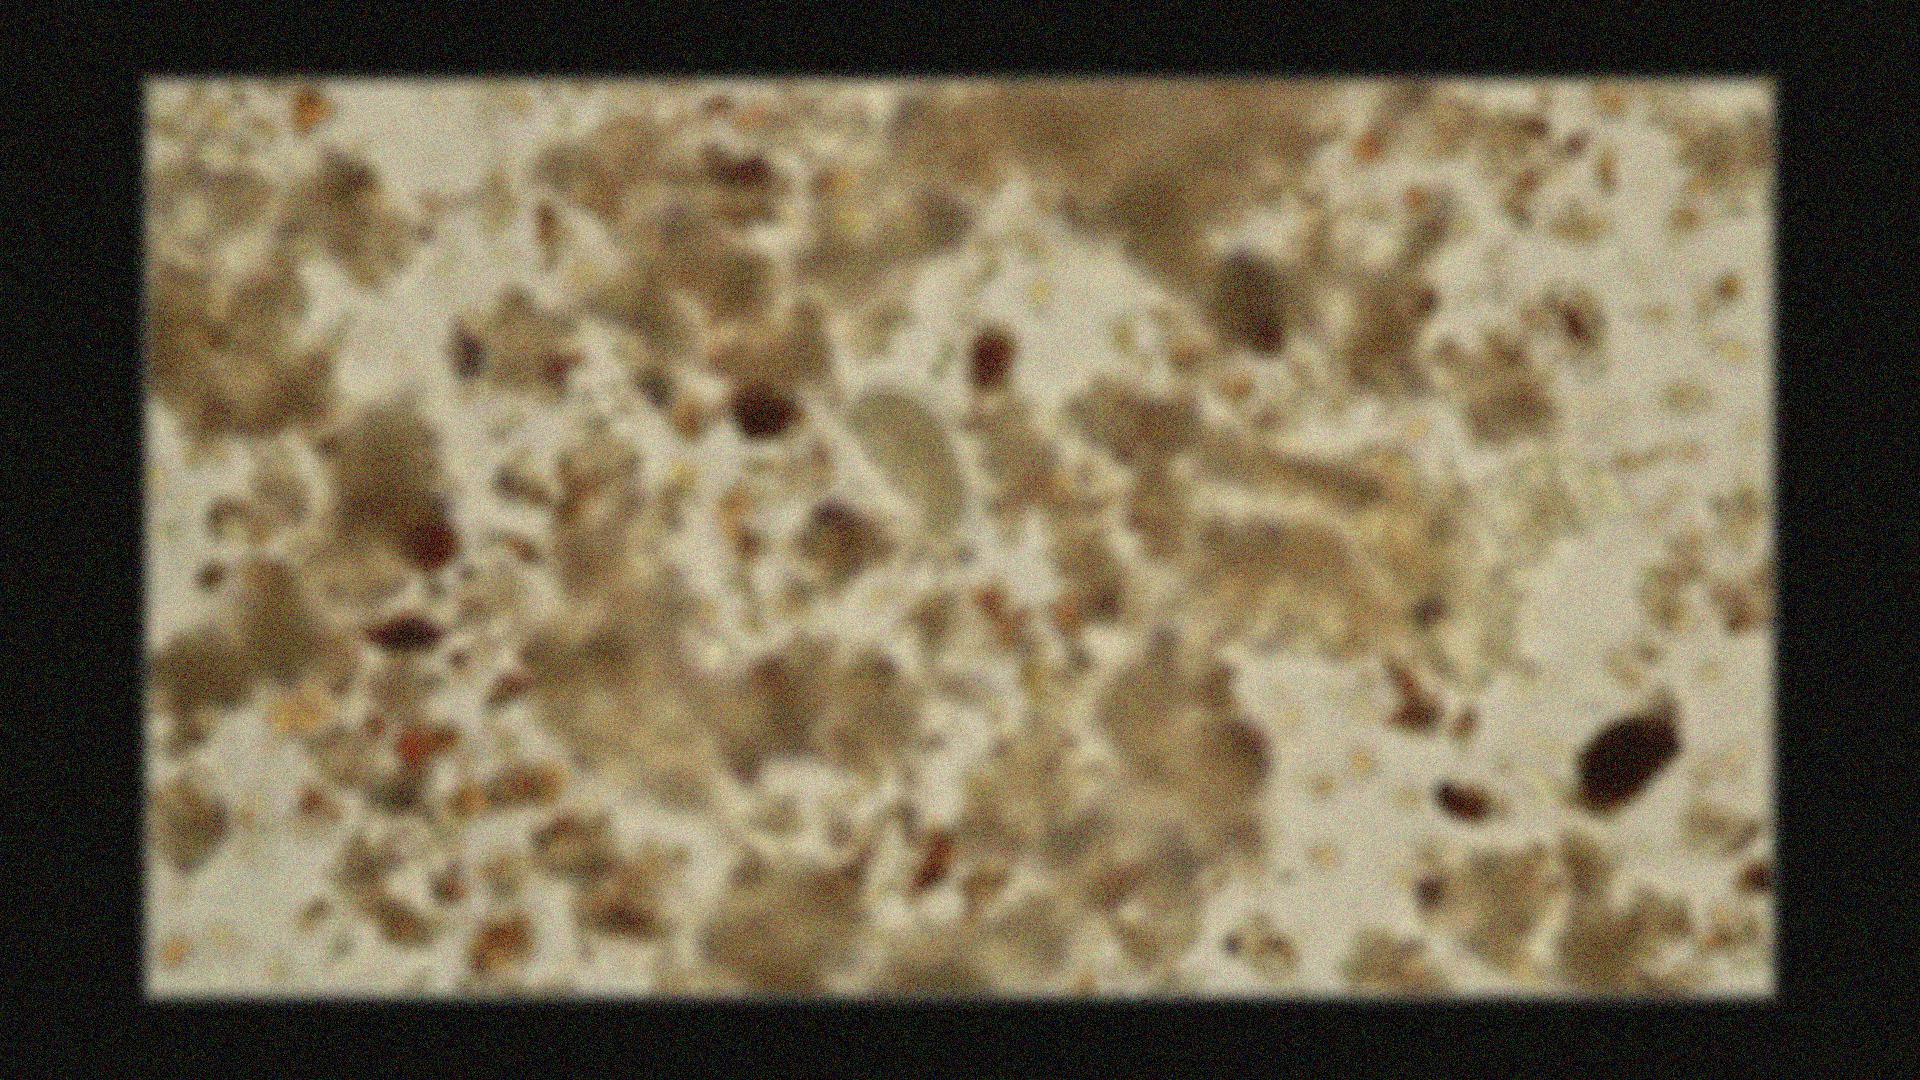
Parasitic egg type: Hookworm egg